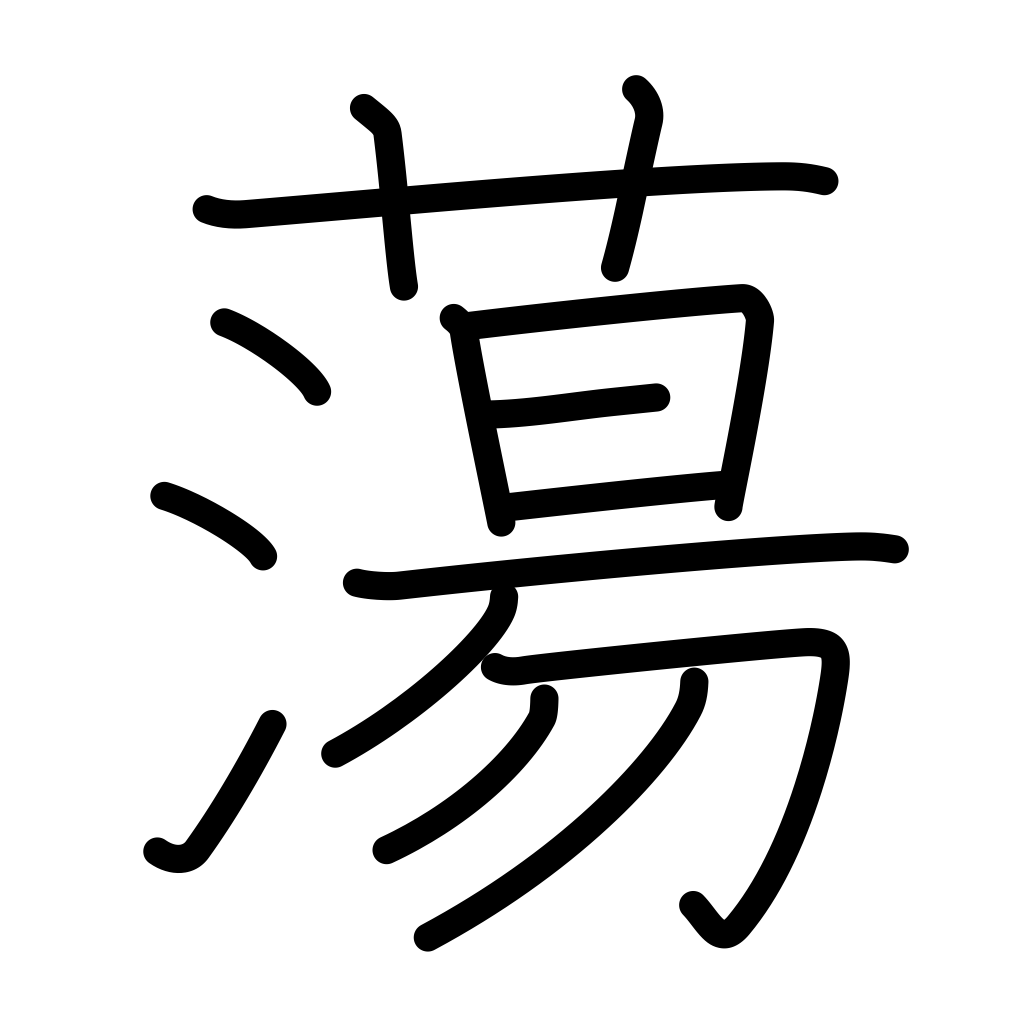
Meaning: melt, be charmed, captivated